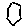
Label: hexagon